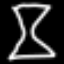
Label: hourglass